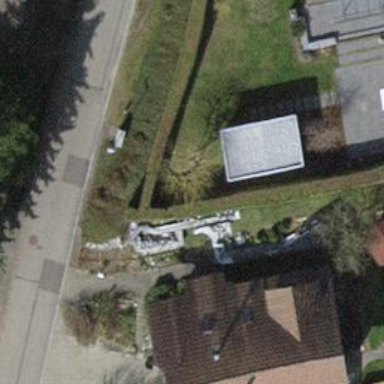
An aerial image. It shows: Hedge barrier.